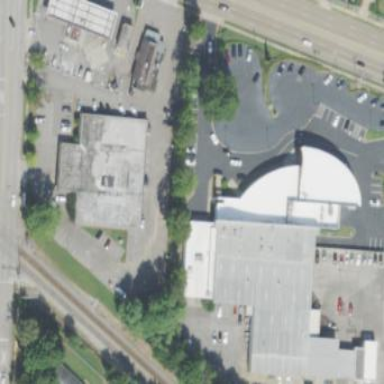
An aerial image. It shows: Commercial building with car shop.